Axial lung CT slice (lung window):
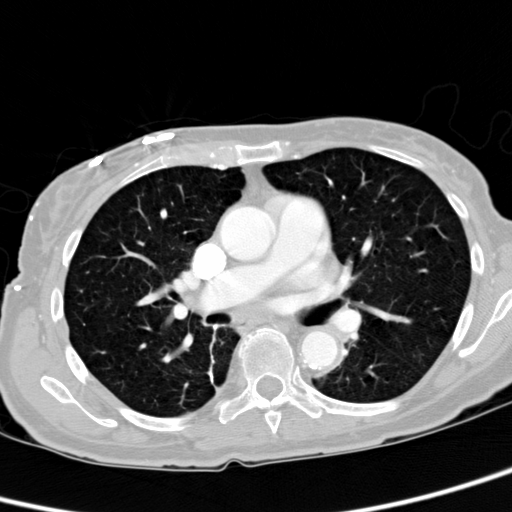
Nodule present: no